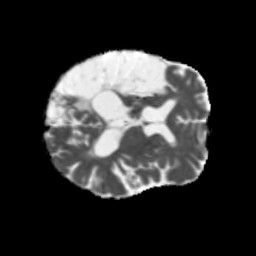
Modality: MD
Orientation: axial
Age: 51
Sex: male
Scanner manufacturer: siemens
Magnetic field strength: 3 T
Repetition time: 5.47 s
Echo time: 0.0854 s